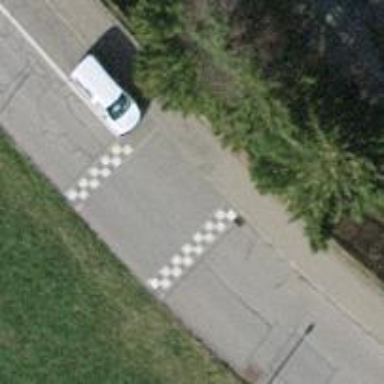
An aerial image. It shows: Table-style traffic calming feature.